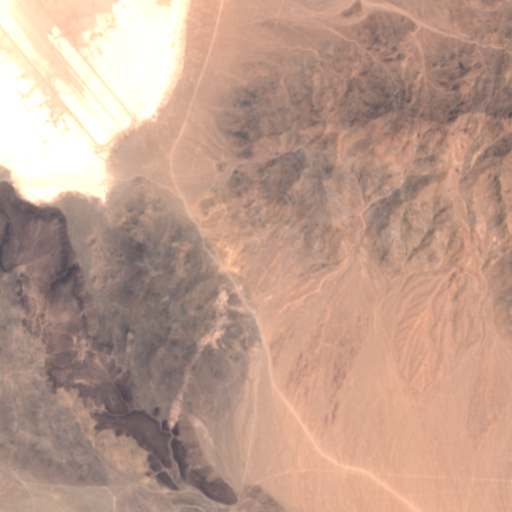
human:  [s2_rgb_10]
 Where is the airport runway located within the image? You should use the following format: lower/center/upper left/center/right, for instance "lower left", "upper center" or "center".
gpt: The airport runway is located in the upper left of the image.
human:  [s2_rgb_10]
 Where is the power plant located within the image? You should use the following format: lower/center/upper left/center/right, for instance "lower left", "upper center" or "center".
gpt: There is no power plant in the image.